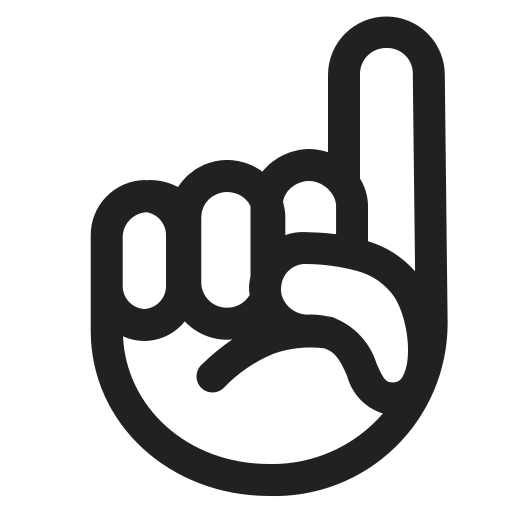
index pointing up high contrast default